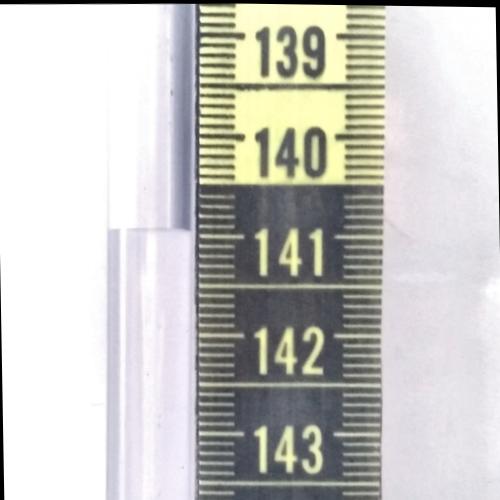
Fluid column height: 141.0 cm